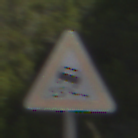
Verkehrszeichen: SchleuderOderRutschgefahr
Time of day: MorningAfternoon
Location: Outdoor (Nature)
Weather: Clear
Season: NotSpecified
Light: Natural